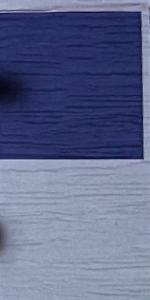
Label: Empty